Field crop: maize
Growth stage: 2
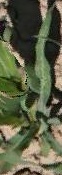
Species: maize